Question: Hello stackoverflow users,
Today I am using the overflow:scroll; property so I can hide all content but allow users to see it with a scroll bar.
See below picture:

You can see that the scroll bars appear even when not needed. Is there a way I can hide the scroll bar until needed, ie when there is actually overflowing content. It is a cosmetic issue for me as the scroll bar at the moment are naturally locked since there is no overflowing content, so why display it (I would prefer it not to be displayed just in case others have different opinions).
Regards
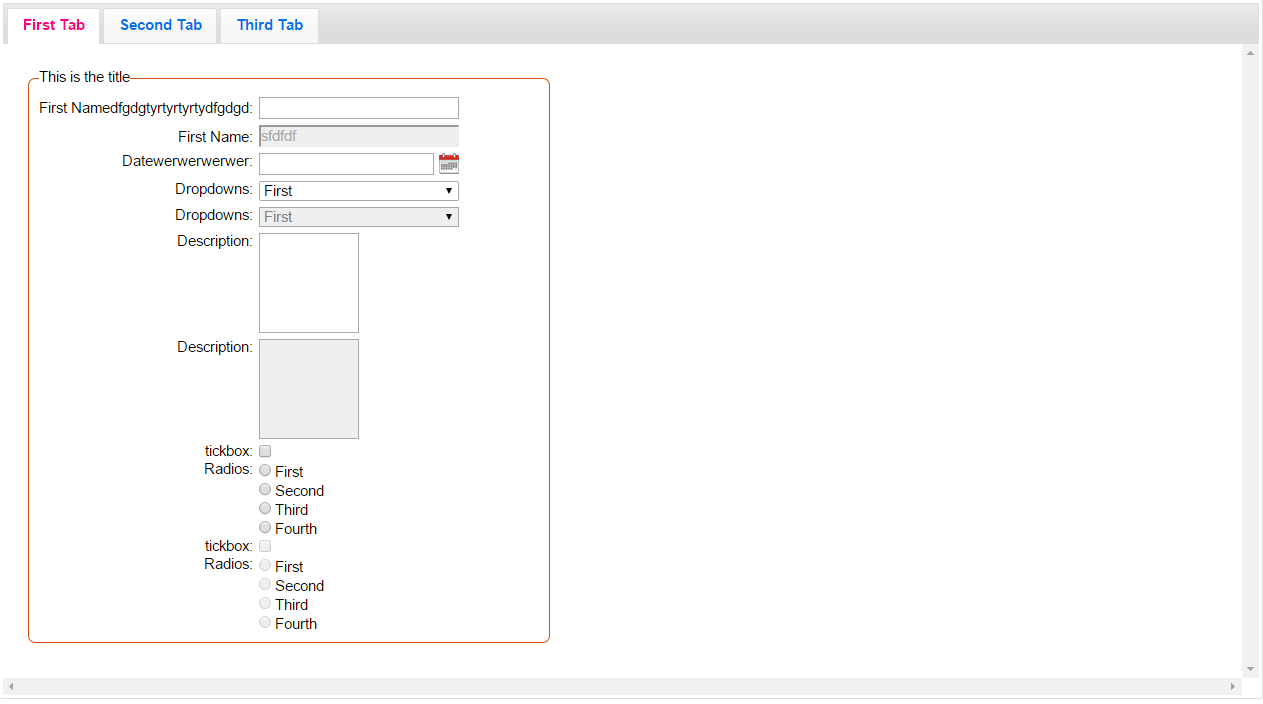
Answer: You can use 'overflow:auto' instead of 'overflow:scroll'
With 'overflow:scroll' <URL>
with 'overflow:auto' <URL>